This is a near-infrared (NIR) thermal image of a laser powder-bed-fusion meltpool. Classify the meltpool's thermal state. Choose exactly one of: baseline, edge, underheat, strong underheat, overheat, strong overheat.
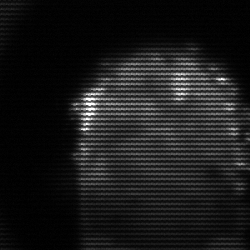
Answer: baseline